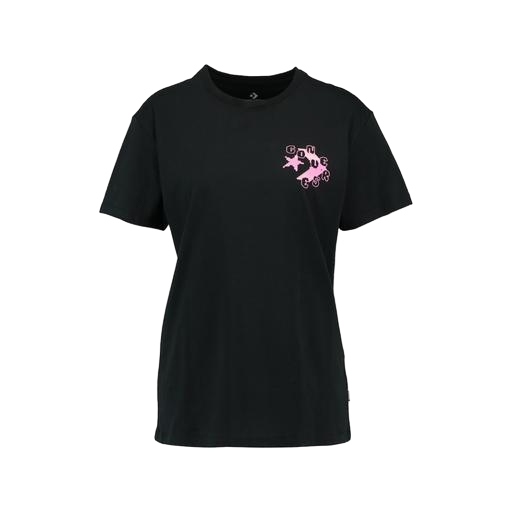
black horse print logo t-shirt, black woman's tee, black plus size printed t-shirt only macy, white background